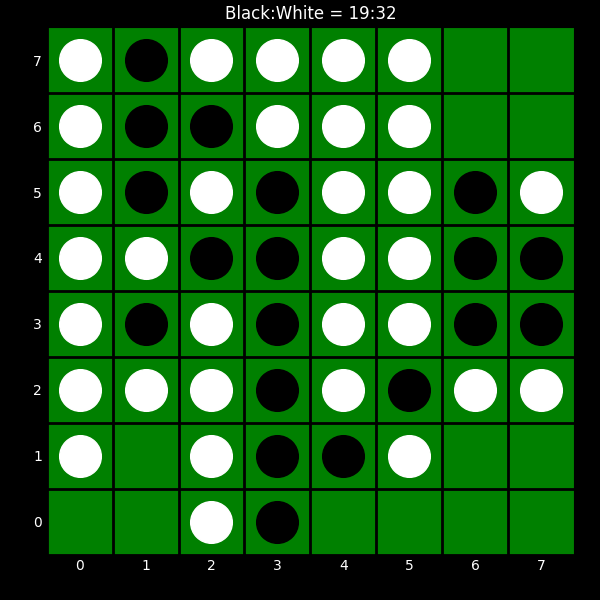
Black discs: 19
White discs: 32